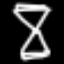
Label: hourglass